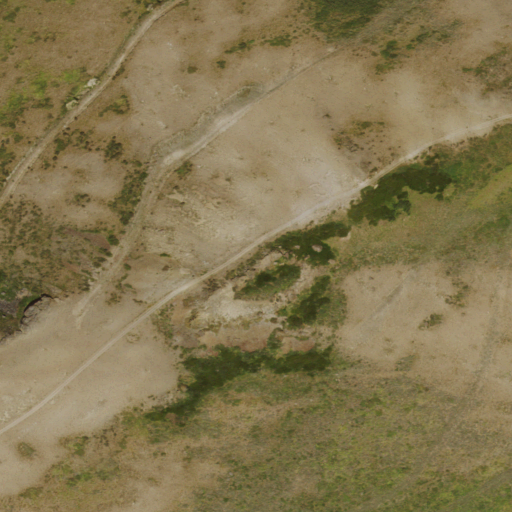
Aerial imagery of mountain in Nevada named California Mountain containing shrub and evergreen forest